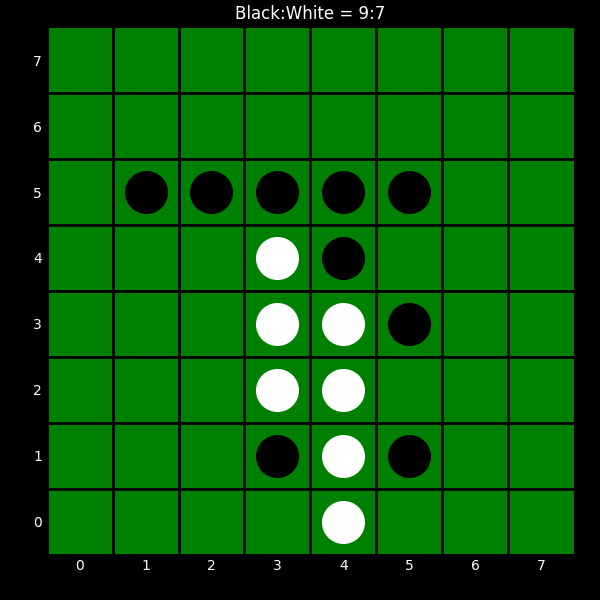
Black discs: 9
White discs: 7